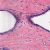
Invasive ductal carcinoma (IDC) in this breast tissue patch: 0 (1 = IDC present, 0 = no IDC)